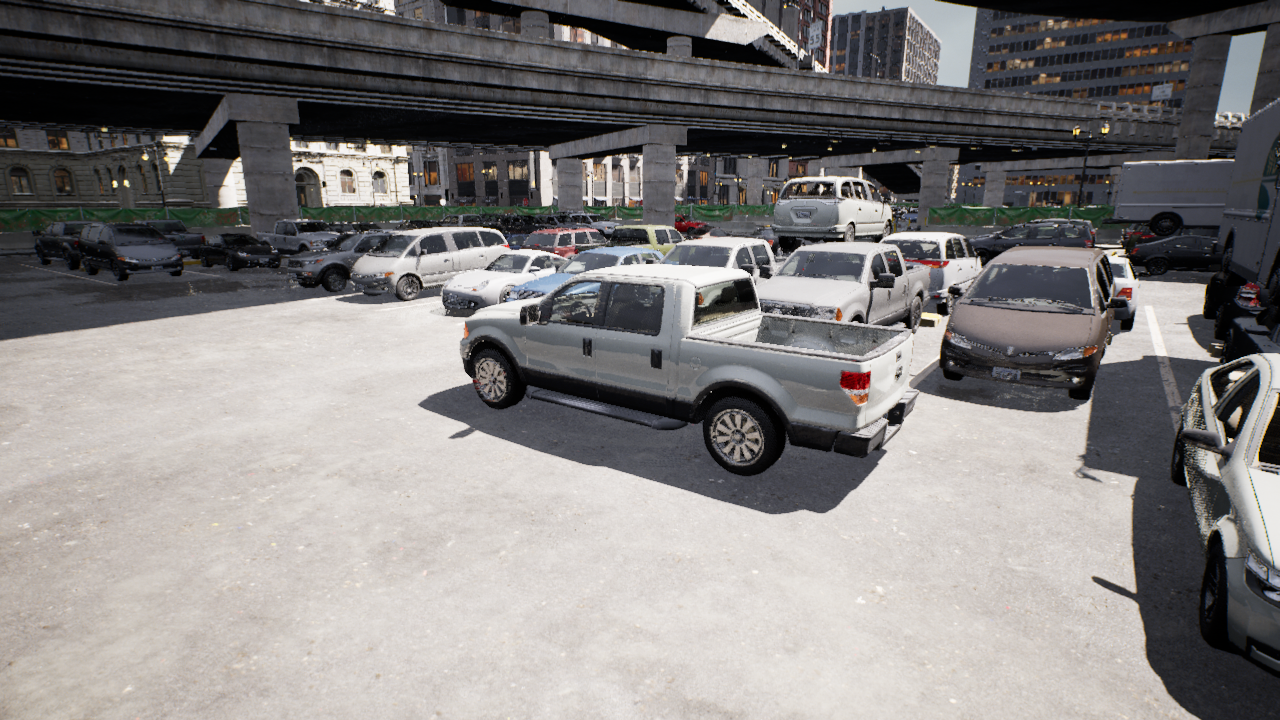
Venue: arterial
Lighting: clear day
Vehicle rig: pickup